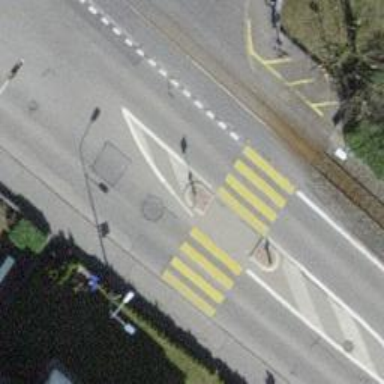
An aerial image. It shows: Crossing with island in the road.